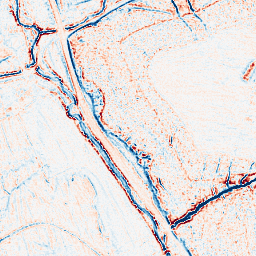
Category: classical
Decomposition family: uniform
Decomposition parameters: size: 5
Upsampling method: bilinear
Upsampling parameters: scale: 8
Upsampling scale: 8